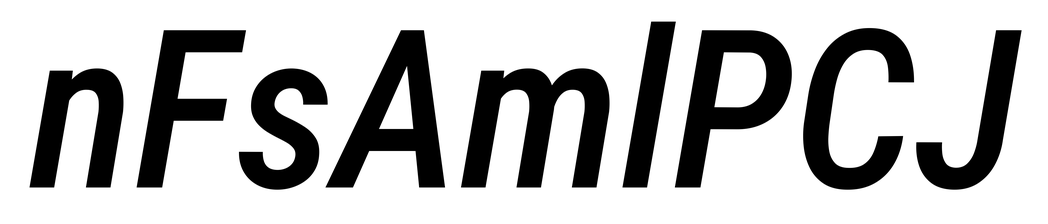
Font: Roboto-Italic_Condensed_Medium_Italic